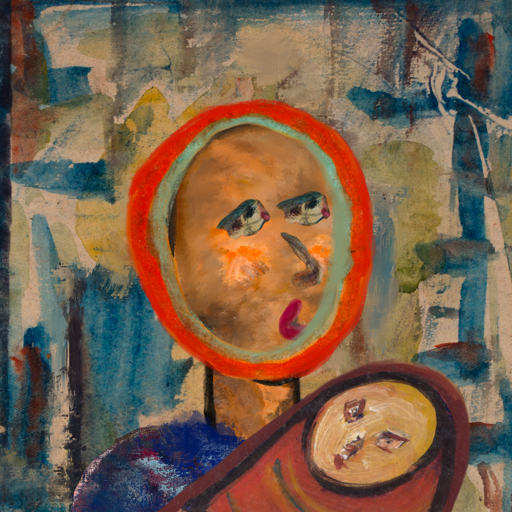
Background: Orphan, Head And Neck Side: Gypsy_Queen, Face Side: Pipe, Bust: Irani, Hair Side: Sisters, Head Accessory: Blank, Second Necklace: Blank, Necklace: Blank, Baby: After_Raid_Baby